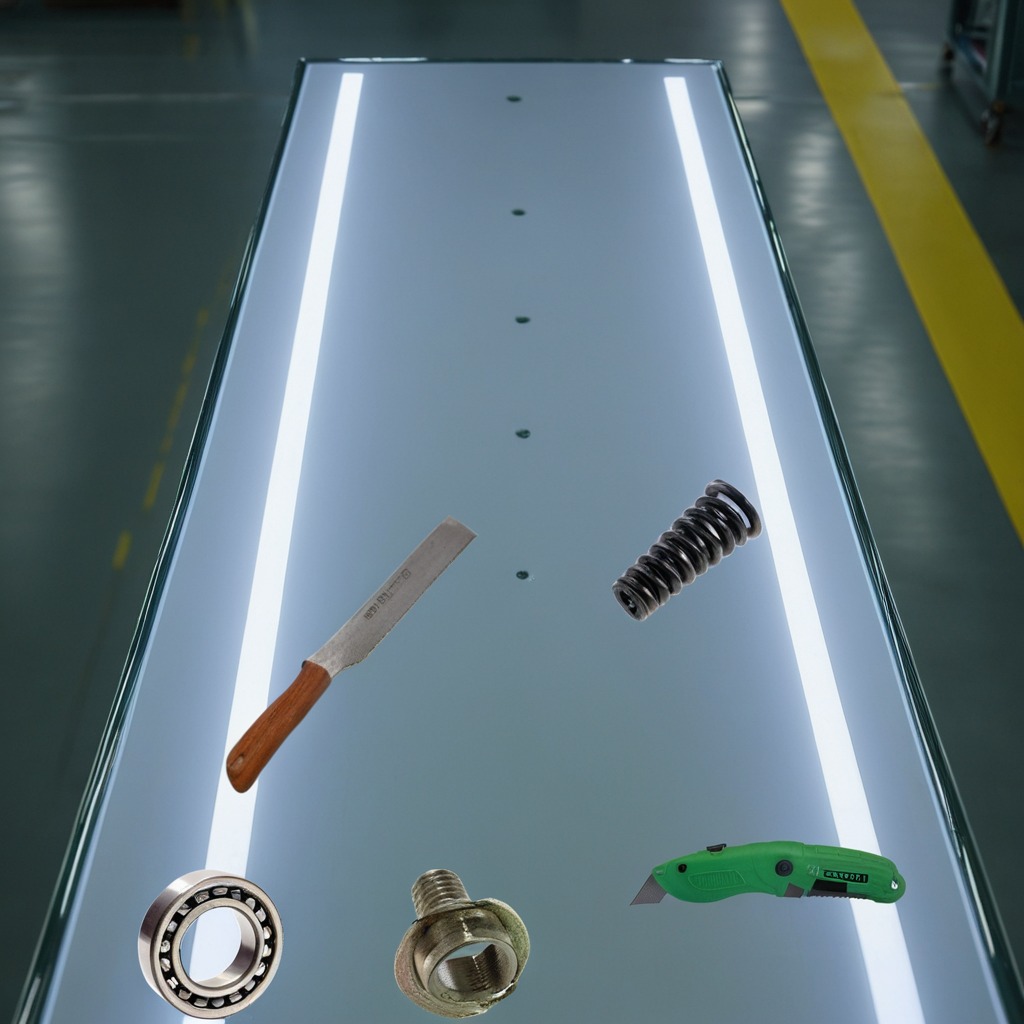
A ball bearing, a utility knife, a machine screw, a coiled metal spring, and a handheld metal saw are lying on a high-gloss table in a ship maintenance bay industrial lighting.